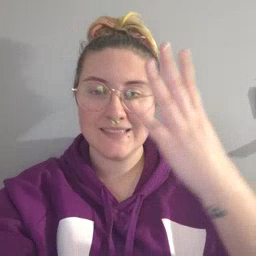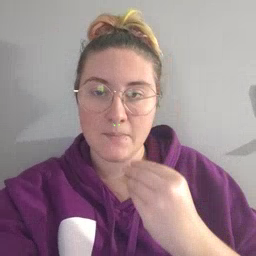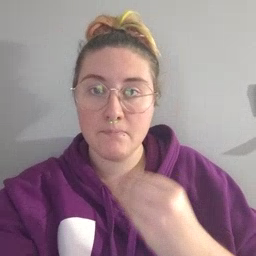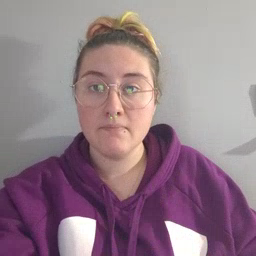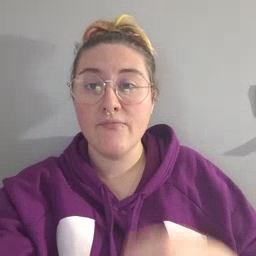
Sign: sleep